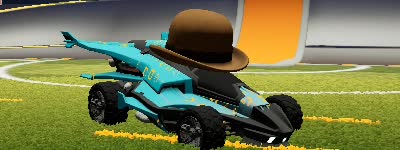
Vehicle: aftershock